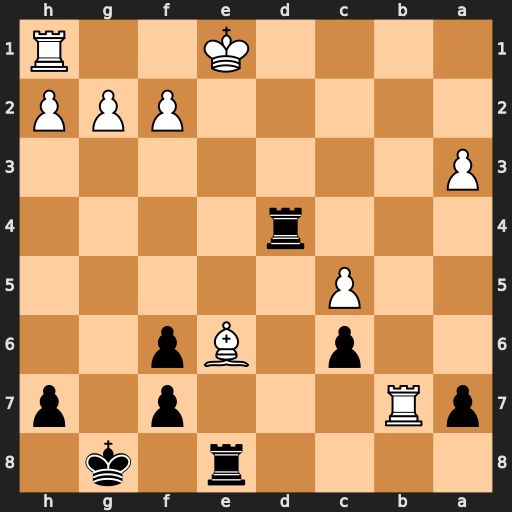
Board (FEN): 4r1k1/pR3p1p/2p1Bp2/2P5/3r4/P7/5PPP/4K2R
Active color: b
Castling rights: K
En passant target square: -
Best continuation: Rxe6+ Kf1 Rd1#